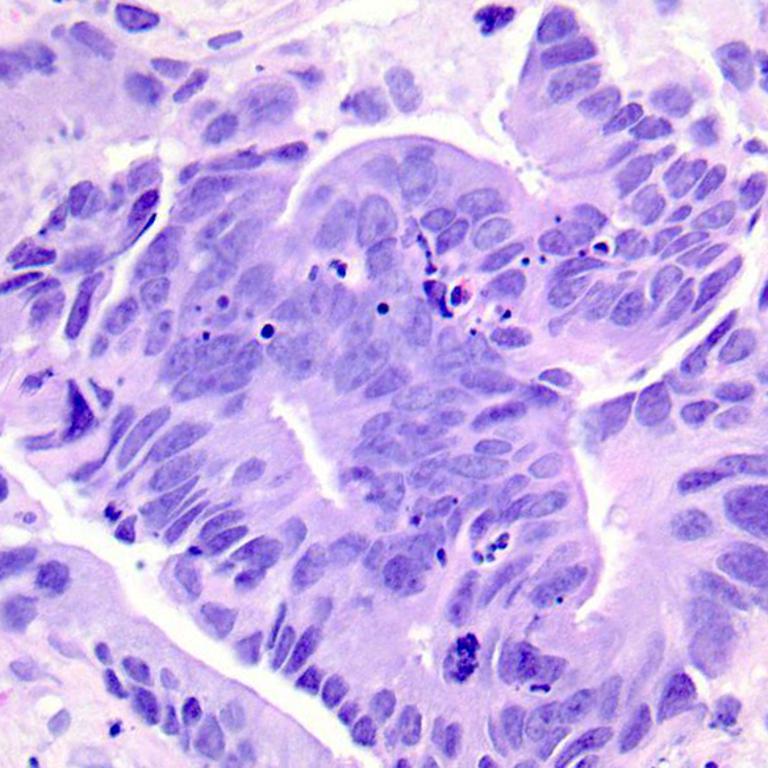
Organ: colon
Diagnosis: adenocarcinomas